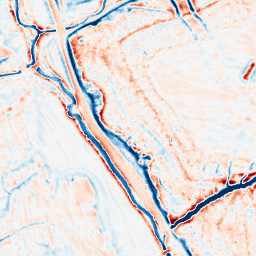
Category: edge_preserving
Decomposition family: bilateral
Decomposition parameters: d: 15
sigma_color: 75
sigma_space: 25
Upsampling method: quartic
Upsampling parameters: scale: 4
Upsampling scale: 4